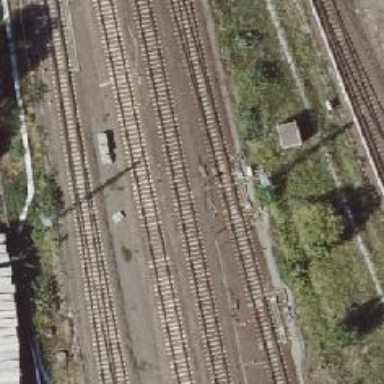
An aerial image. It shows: Railway signal.